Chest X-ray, AP view. Patient: 56 years old, sex F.
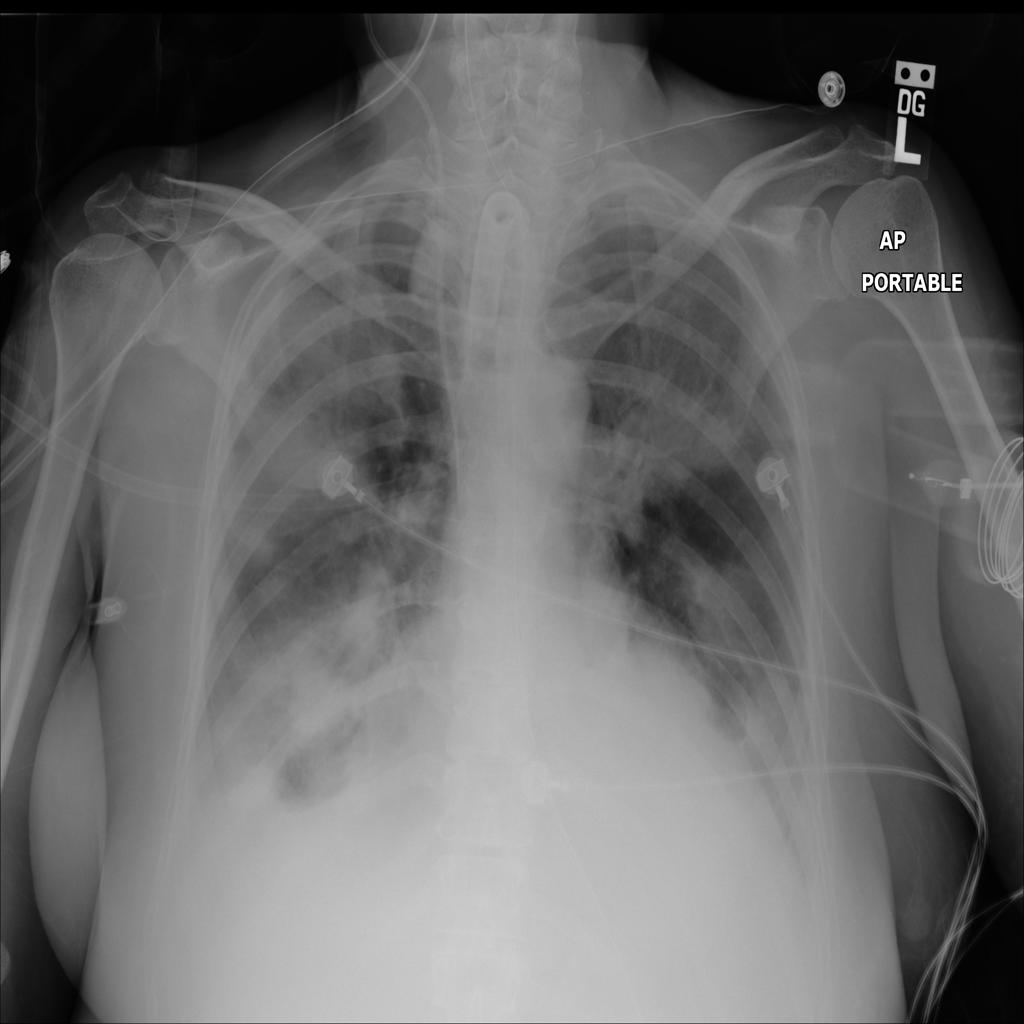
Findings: Effusion, Mass